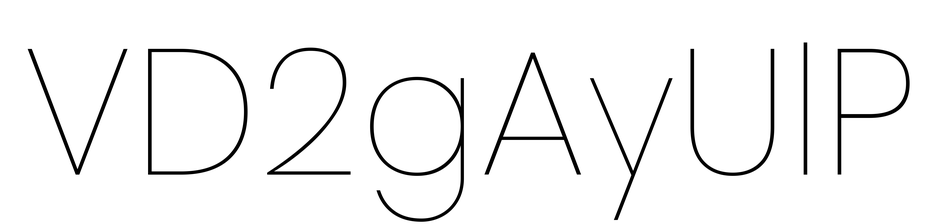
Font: Poppins-Thin